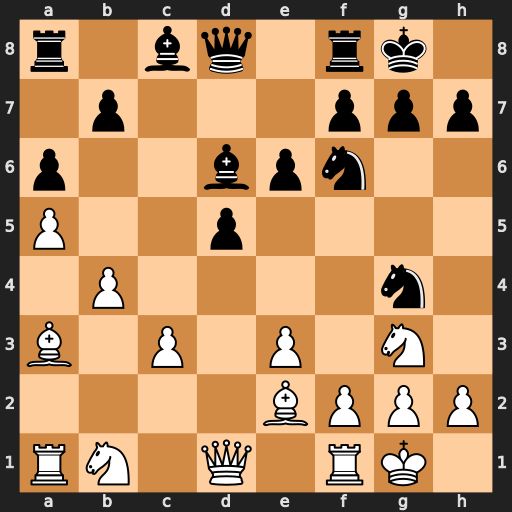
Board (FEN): r1bq1rk1/1p3ppp/p2bpn2/P2p4/1P4n1/B1P1P1N1/4BPPP/RN1Q1RK1
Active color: w
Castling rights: -
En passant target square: -
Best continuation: Bxg4 Nxg4 Qxg4